Question: I am trying to load a storyboard file from a XIB file when a button is clicked. So in the 'IBAction' method I have called the following line:
'''
- (IBAction)NextView:(id)sender
{
UIStoryboard *mainStoryBoard = [UIStoryboard storyboardWithName:@"MainStoryboard" bundle:nil];
[mainStoryBoard instantiateViewControllerWithIdentifier:@"StoryViewController"];
}
'''
But I get this error when I run the application
'Terminating app due to uncaught exception 'NSInvalidArgumentException', reason: 'Storyboard (<UIStoryboard: 0x88672d0>) doesn't contain a view controller with identifier 'StoryViewController'''
I check out other questions asked by people on stackverflow and found that generally this error is thrown when one forgets to put the identifier name of the View controller in the identity inspector for the view controller that one is trying to load. But I have done that too.
In the storyboard the first viewController which is getting loaded is 'StoryViewController' and I have set its identifier the same. Is there something else that I may be missing. Please tell me how to correct it.

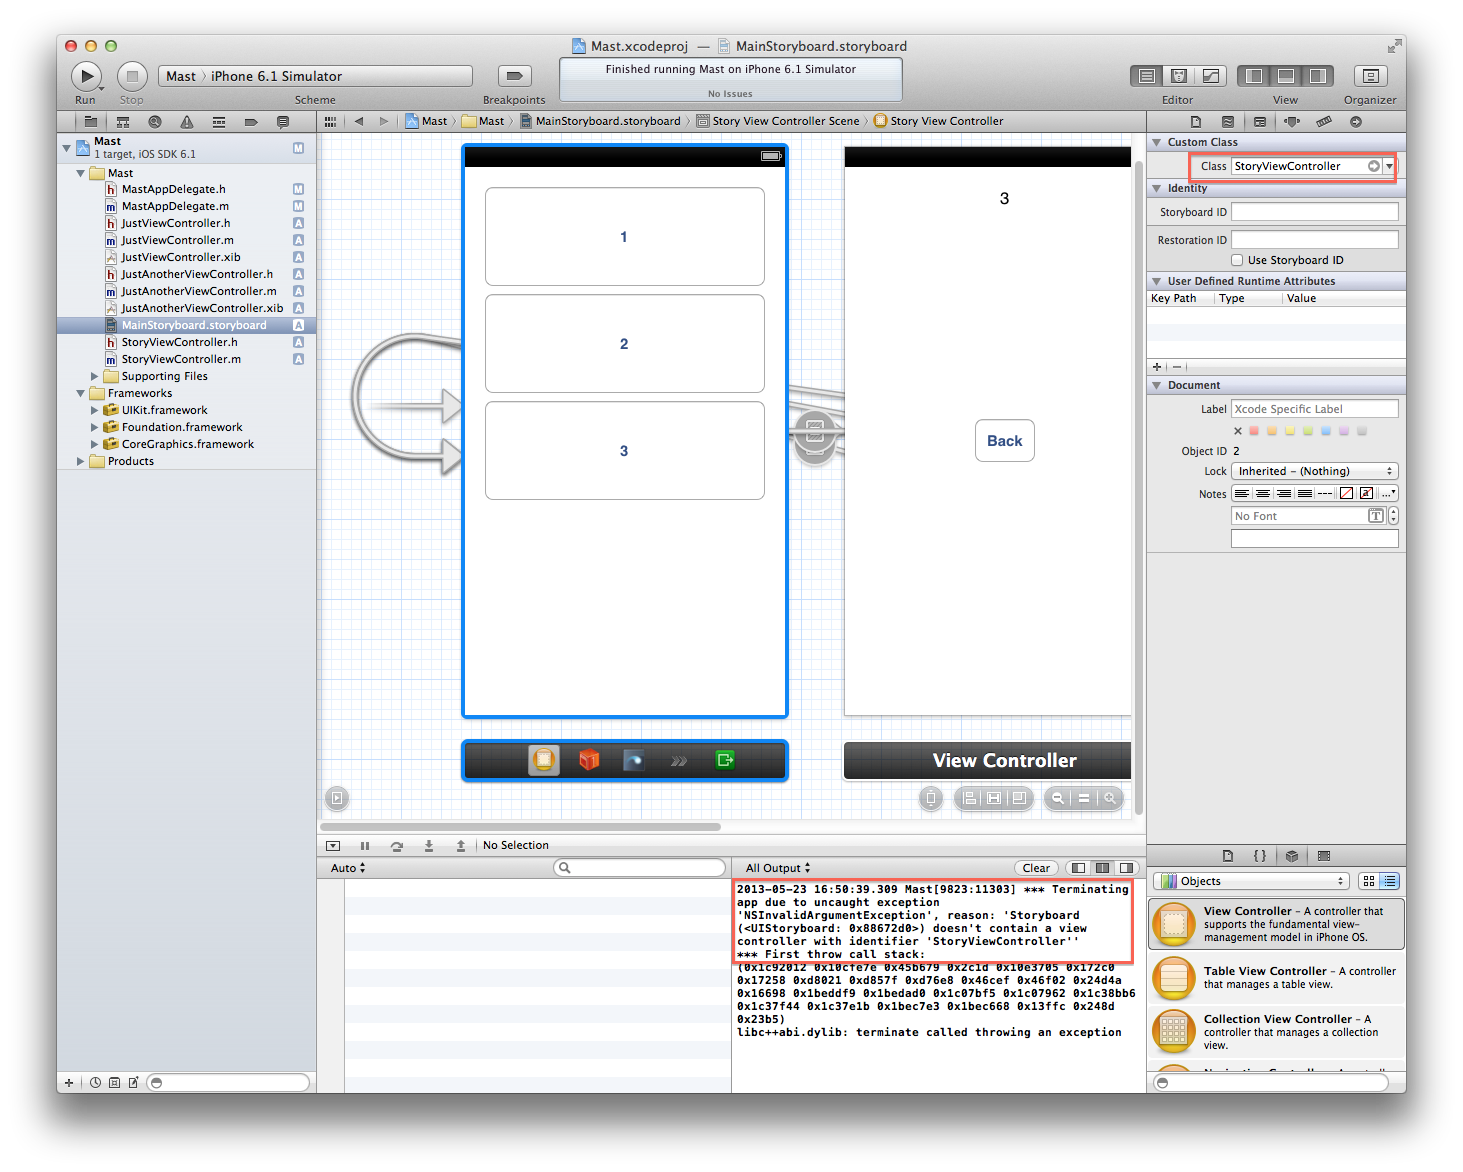
Answer: You are setting the class name of the view controller only. I can see that the storyboard ID filed as empty. Set the to in the section

'''
- (IBAction)NextView:(id)sender
{
UIStoryboard *mainStoryBoard = [UIStoryboard storyboardWithName:@"MainStoryboard" bundle:nil];
StoryViewController *storyViewController = [mainStoryBoard instantiateViewControllerWithIdentifier:@"StoryViewController"];
[self presentViewController:storyViewController animated:YES completion:nil]; // present it
//[self.navigationController pushViewController:storyViewController animated:YES];// or push it
}
'''